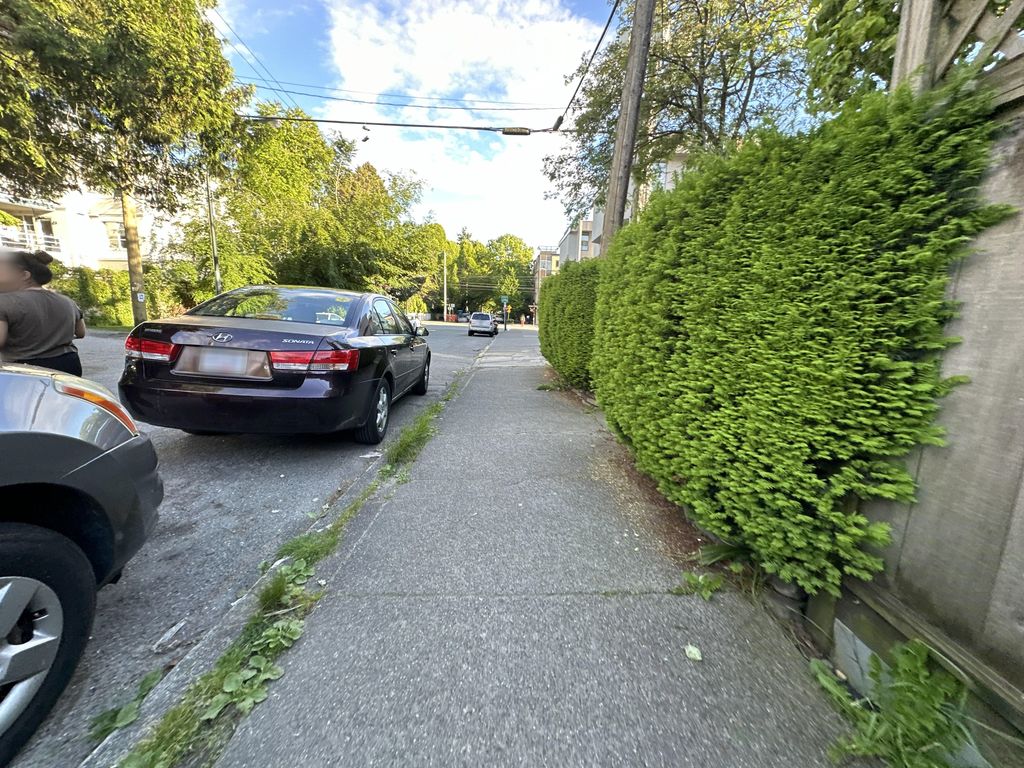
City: vancouver